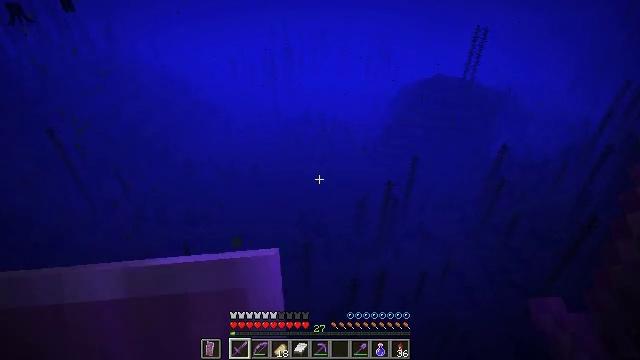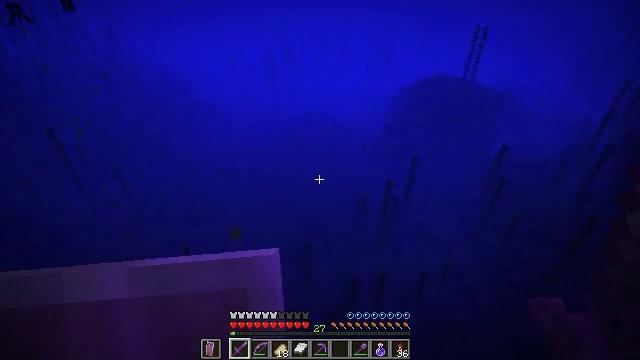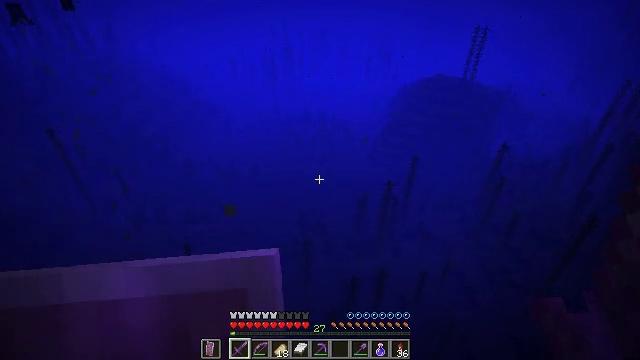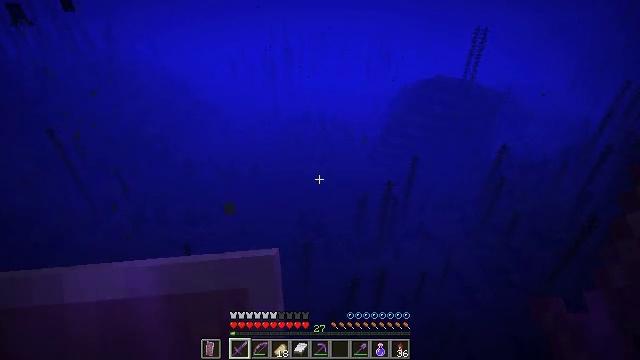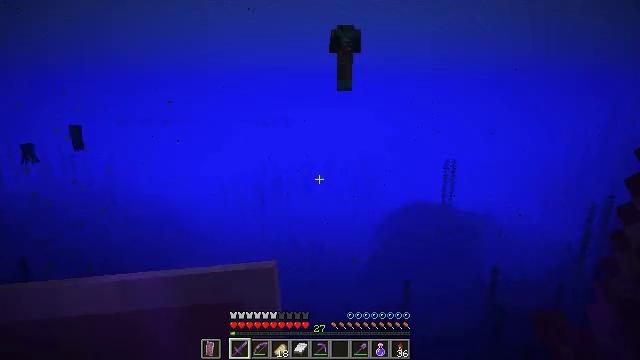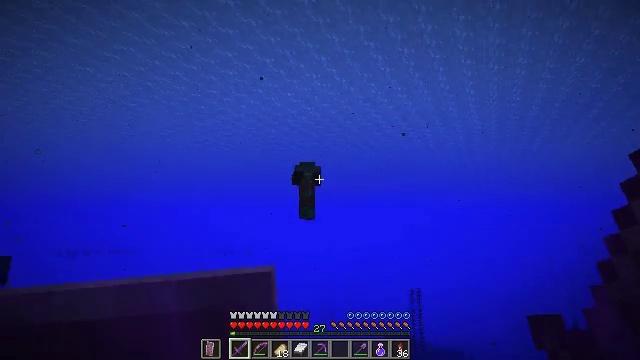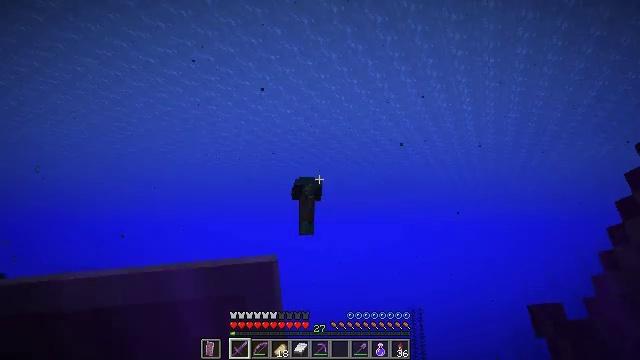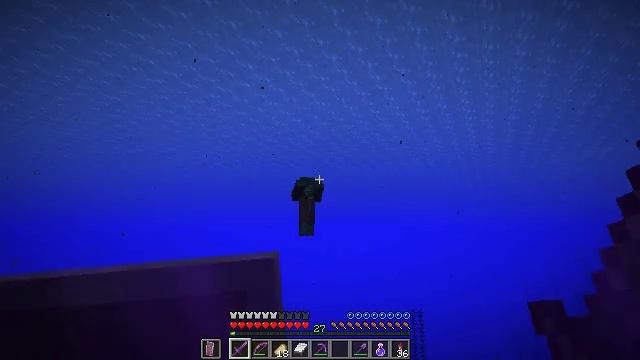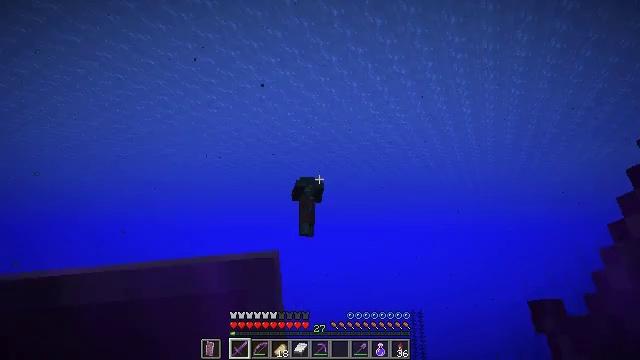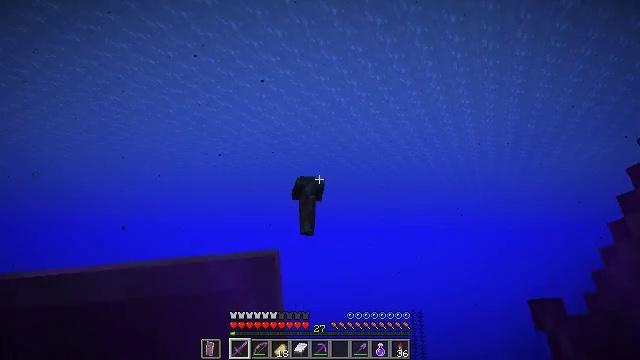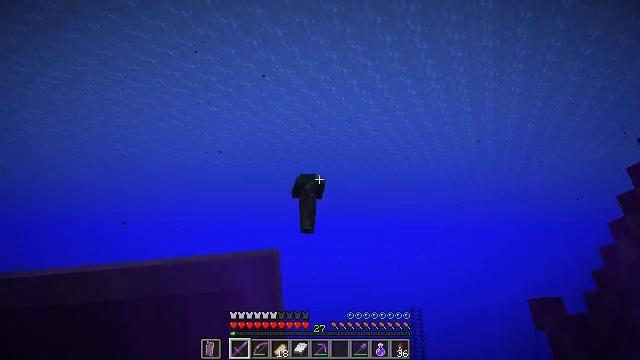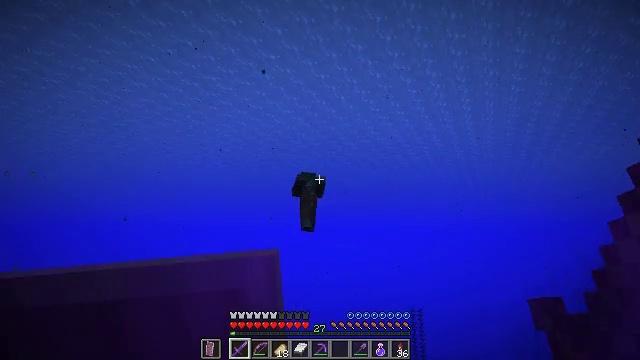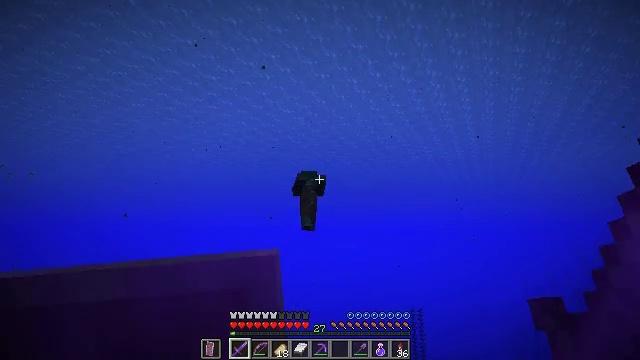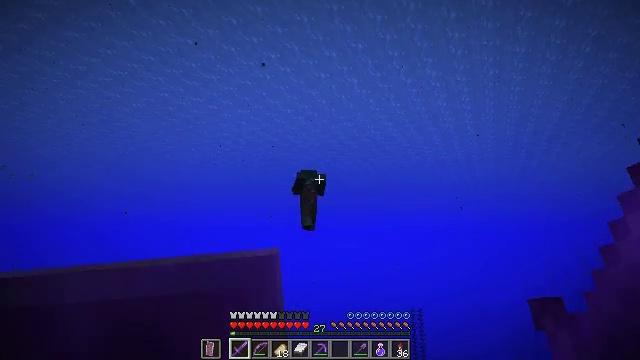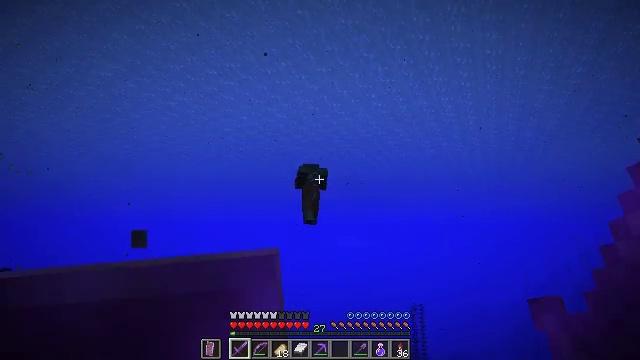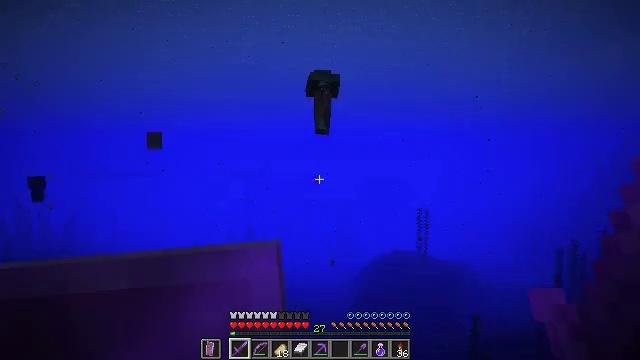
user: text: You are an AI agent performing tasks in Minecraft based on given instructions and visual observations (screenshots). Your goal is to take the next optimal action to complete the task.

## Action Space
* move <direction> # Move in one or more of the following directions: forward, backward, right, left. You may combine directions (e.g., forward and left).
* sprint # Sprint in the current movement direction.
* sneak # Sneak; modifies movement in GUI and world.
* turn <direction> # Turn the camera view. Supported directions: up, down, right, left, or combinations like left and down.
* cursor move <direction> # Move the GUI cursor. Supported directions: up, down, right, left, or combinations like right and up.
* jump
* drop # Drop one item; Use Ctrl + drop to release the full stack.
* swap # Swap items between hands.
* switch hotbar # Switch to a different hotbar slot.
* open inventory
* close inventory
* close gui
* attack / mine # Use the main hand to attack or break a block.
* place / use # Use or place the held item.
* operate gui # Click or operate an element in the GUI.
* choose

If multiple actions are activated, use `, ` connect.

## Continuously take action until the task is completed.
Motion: motion action
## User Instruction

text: Kill a drowned.
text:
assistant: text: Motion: no_op
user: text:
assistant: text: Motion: no_op
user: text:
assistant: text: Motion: no_op
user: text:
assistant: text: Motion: turn right and up
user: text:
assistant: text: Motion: turn right and up
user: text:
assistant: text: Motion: turn up
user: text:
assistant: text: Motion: no_op
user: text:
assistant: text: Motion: no_op
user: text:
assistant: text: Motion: no_op
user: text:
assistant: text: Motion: no_op
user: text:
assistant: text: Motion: no_op
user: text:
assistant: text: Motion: no_op
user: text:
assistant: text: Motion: no_op
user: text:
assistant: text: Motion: no_op
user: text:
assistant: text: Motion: turn left and down
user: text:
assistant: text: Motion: turn left and down
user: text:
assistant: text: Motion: turn down
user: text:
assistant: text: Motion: turn down
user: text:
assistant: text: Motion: turn down
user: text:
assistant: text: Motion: turn down
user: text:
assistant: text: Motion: no_op
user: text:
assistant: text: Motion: no_op
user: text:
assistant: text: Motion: no_op
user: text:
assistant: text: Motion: no_op
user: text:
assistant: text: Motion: no_op
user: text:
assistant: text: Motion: no_op
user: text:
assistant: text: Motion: no_op
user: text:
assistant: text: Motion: no_op
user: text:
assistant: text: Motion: no_op
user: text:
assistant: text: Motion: no_op